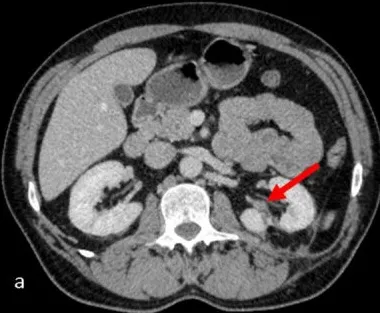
CT scan with CA: a.
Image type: radiology (ct)